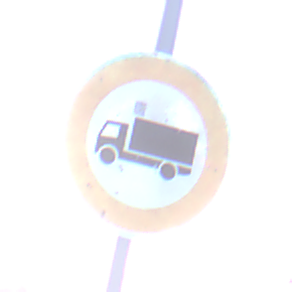
Verkehrszeichen: VerbotFuerKraftfahrzeugeUeberDreiKommaFuenfTonnen
Umgebung: Outdoor, Nature
Tageszeit: MorningAfternoon
Wetter: PartlyCloudy
Licht: Natural
Jahreszeit: NotSpecified
Kontrast: HighContrast